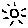
Label: sun